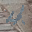
Label: 4